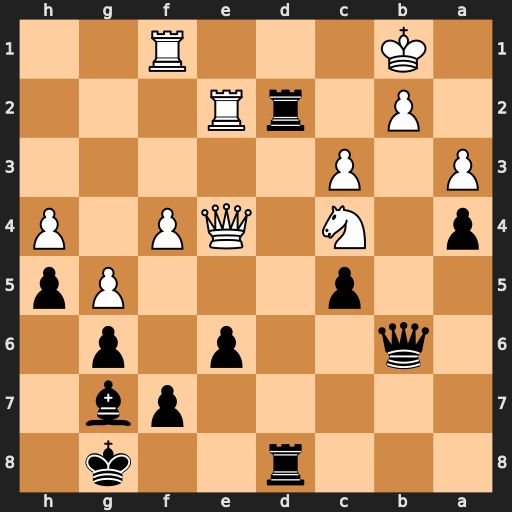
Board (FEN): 3r2k1/5pb1/1q2p1p1/2p3Pp/p1N1QP1P/P1P5/1P1rR3/1K3R2
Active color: b
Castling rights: -
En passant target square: -
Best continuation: Rd1+ Rxd1 Rxd1+ Ka2 Qb3#